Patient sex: F
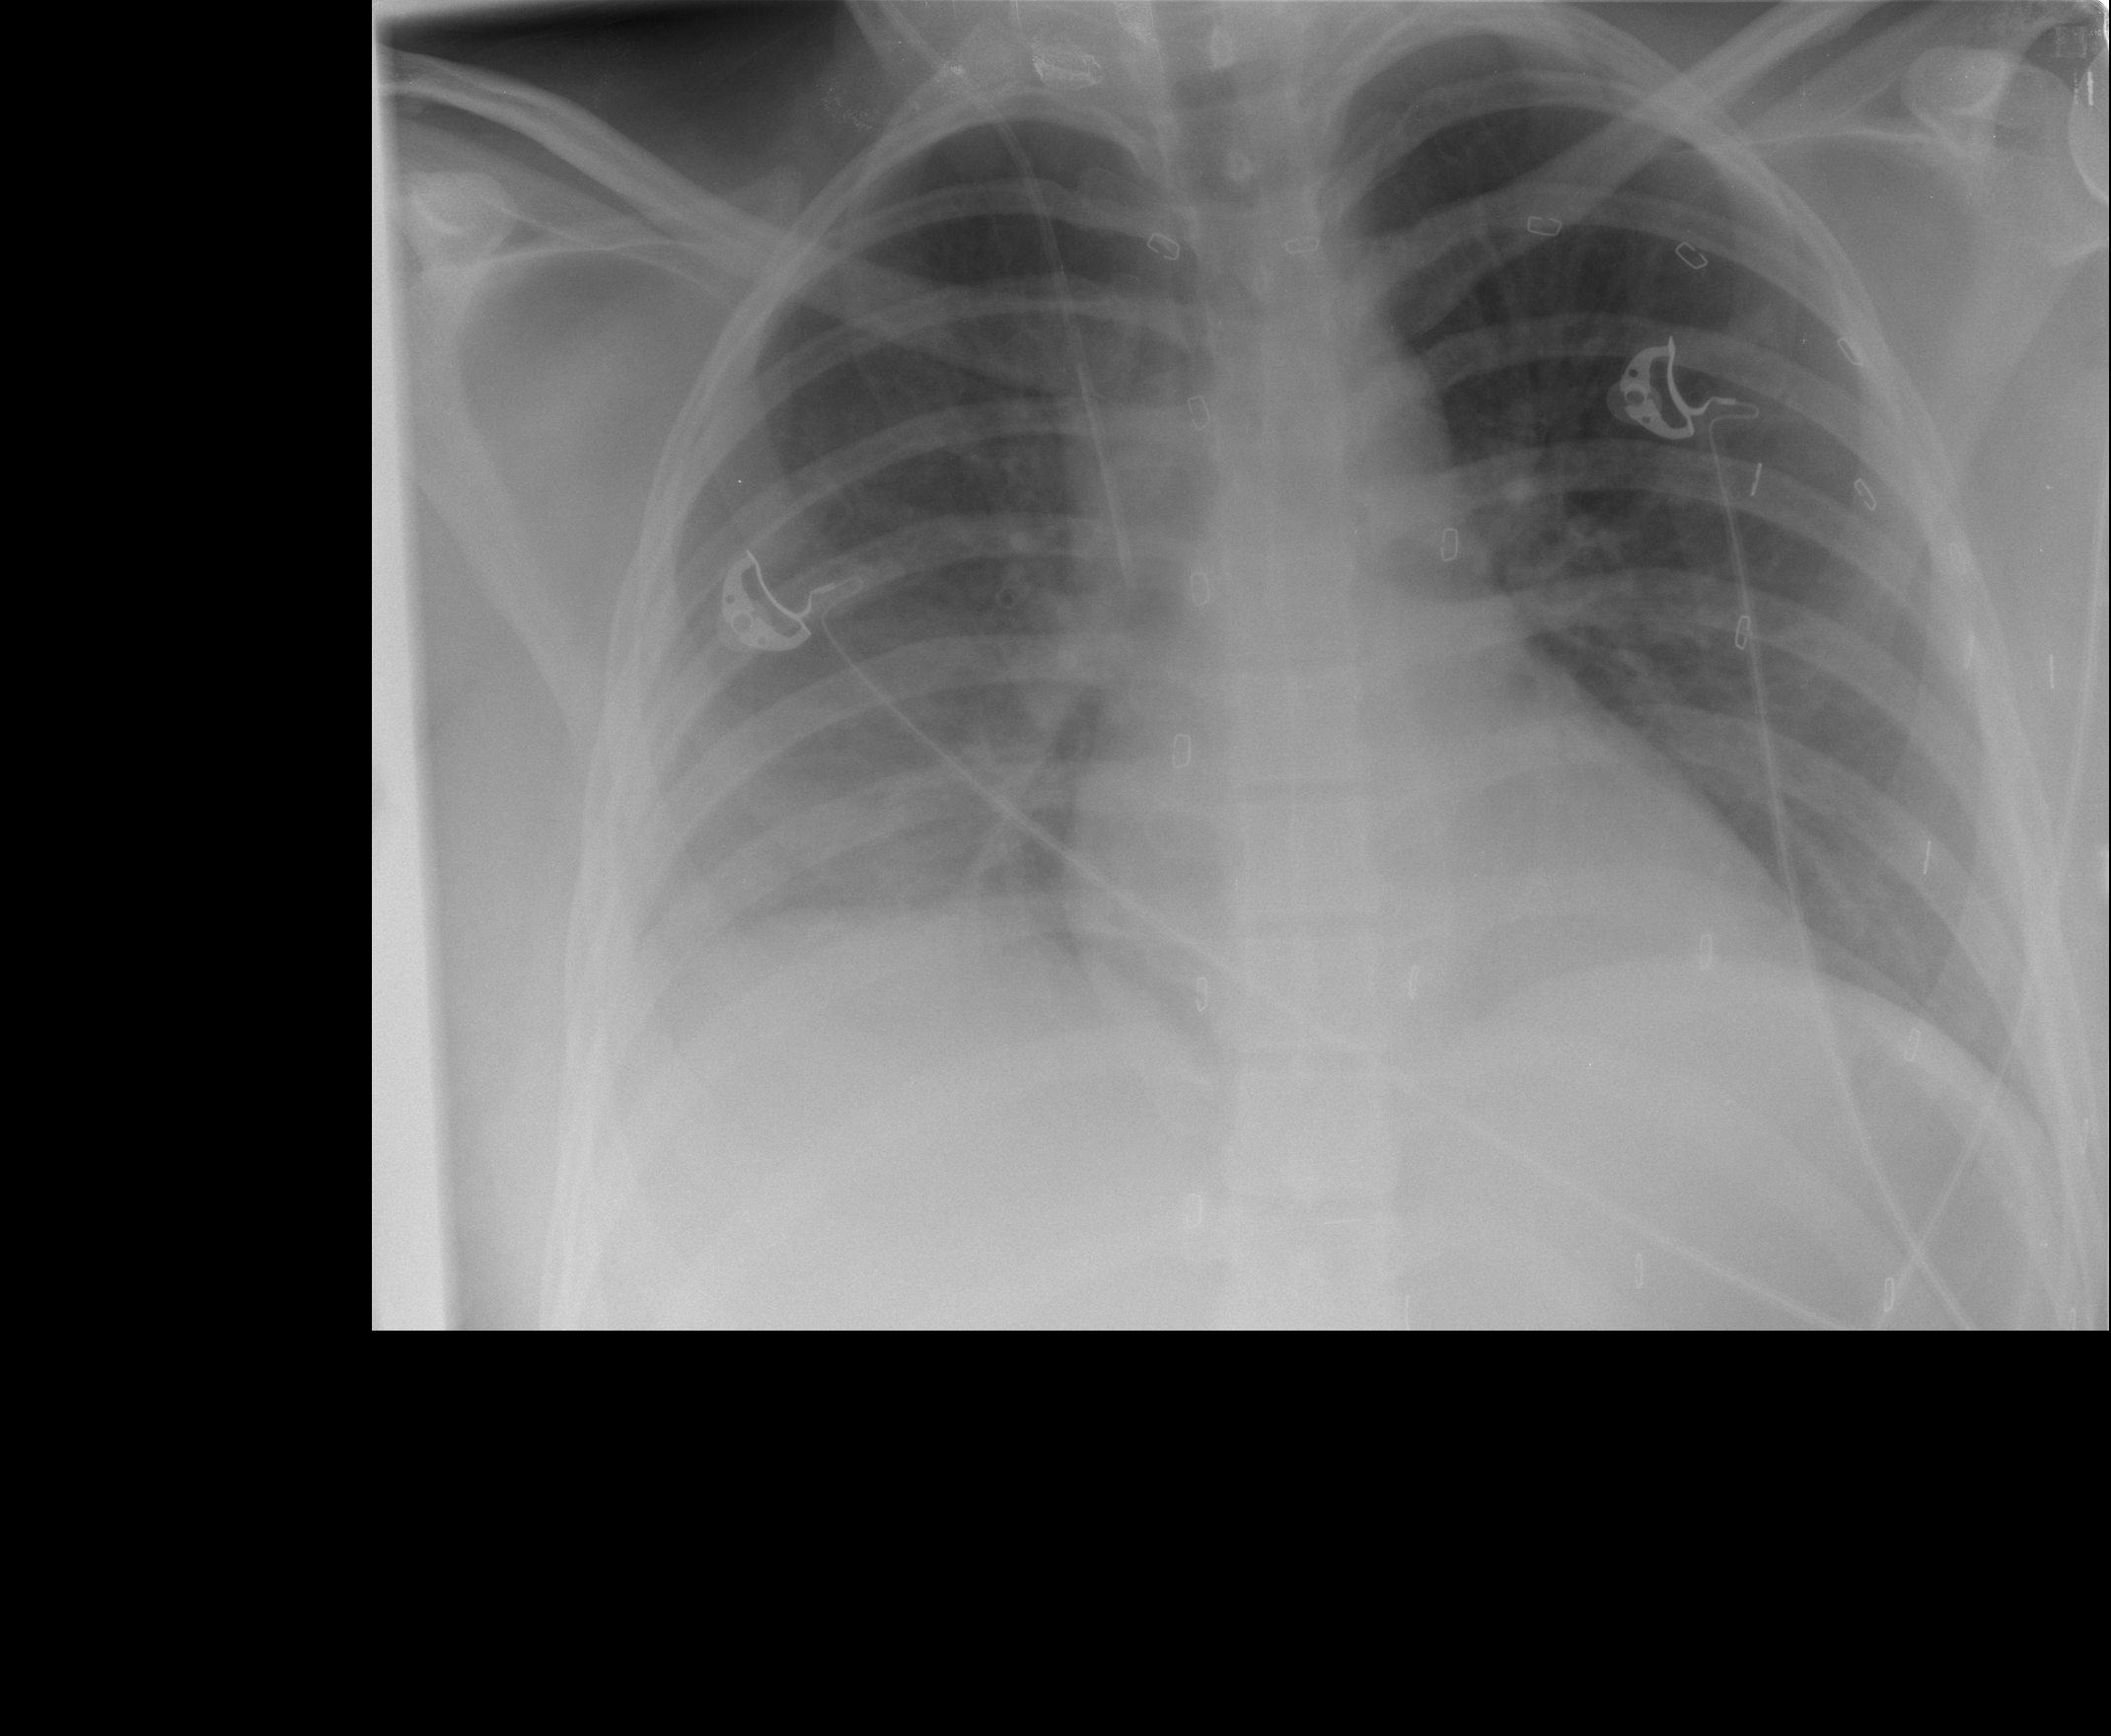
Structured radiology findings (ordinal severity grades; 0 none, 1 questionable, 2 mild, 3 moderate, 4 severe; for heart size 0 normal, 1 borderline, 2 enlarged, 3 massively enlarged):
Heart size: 0
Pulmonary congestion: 0
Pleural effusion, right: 2
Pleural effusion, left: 0
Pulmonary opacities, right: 0
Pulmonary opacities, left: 0
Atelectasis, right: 2
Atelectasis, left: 0